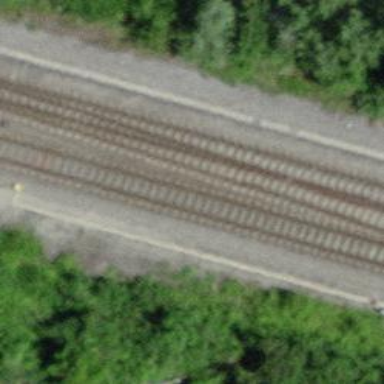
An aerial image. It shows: Siding railway track with electrified contact line.